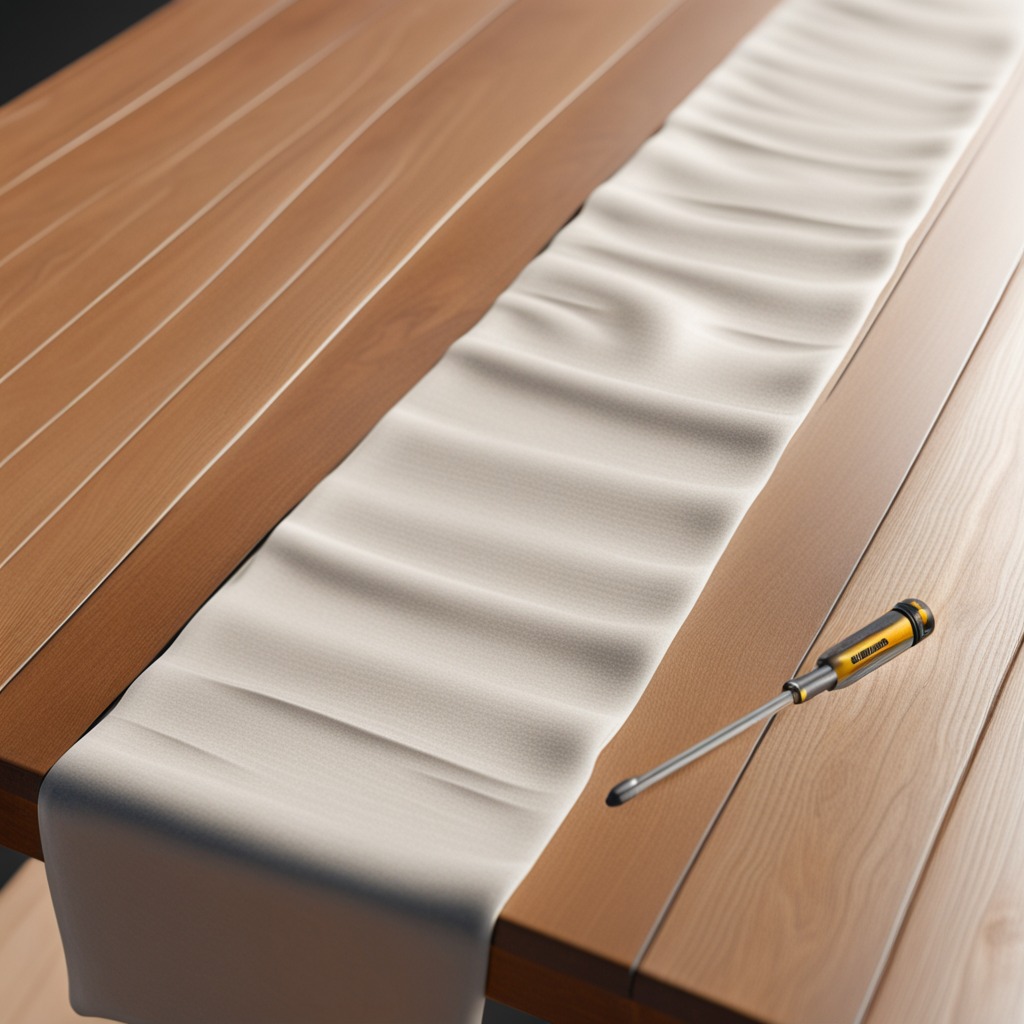
A screwdriver lying on a wooden table in an outdoor workshop during daytime bright natural light soft shadows worn but beneath the cloth.